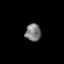
Tissue: skin
Cell type: Others
Senescence score: 0.2728
Nuclear area (px): 266
Mean DAPI intensity: 124.556